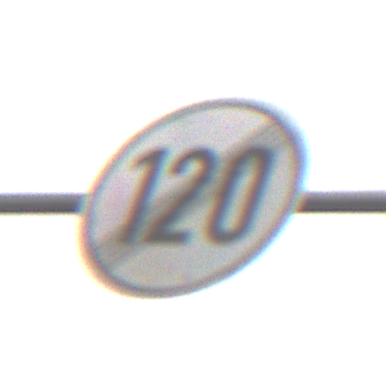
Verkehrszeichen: EndeGeschwindigkeit120
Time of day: MorningAfternoon
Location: Outdoor (Nature)
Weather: Overcast
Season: NotSpecified
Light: Natural